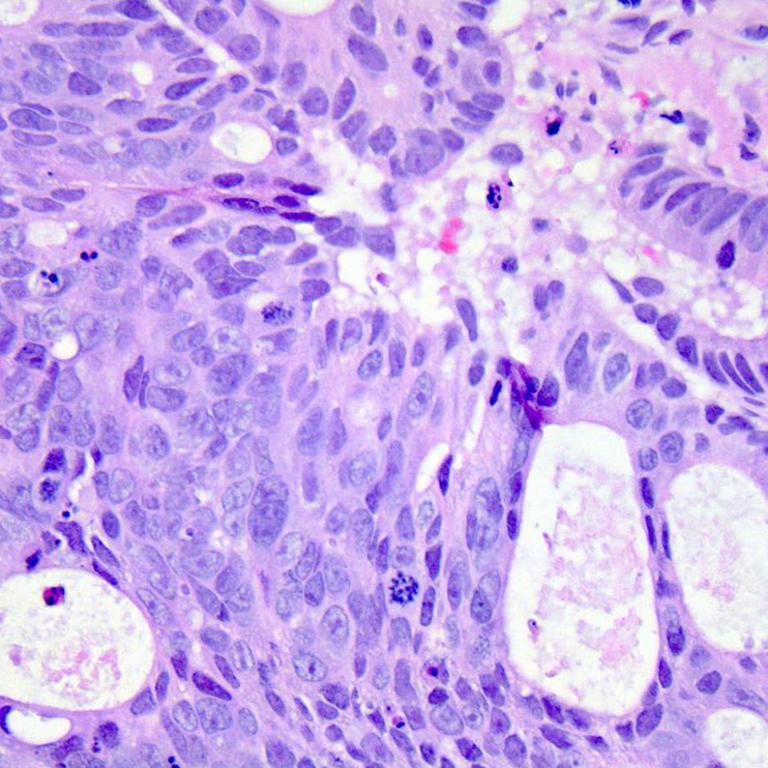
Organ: colon
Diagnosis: adenocarcinomas